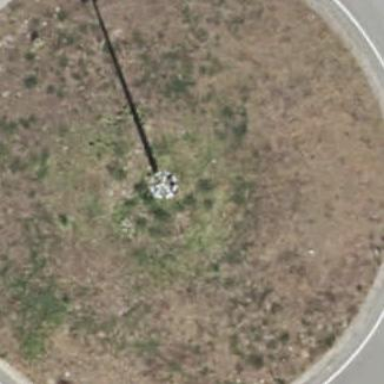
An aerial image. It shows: Residential road with roundabout.